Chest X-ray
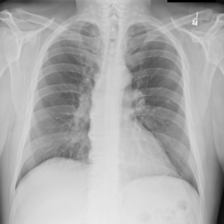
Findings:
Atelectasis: negative
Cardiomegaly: negative
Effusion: negative
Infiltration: negative
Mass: negative
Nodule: positive
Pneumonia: negative
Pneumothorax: negative
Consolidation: negative
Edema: negative
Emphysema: negative
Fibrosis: negative
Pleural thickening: negative
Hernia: negative